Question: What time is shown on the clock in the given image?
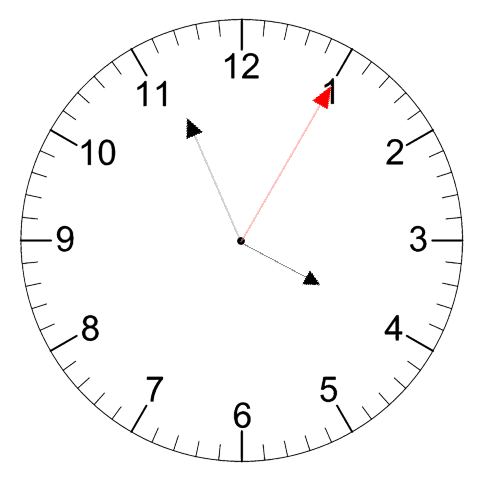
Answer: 03:56:05